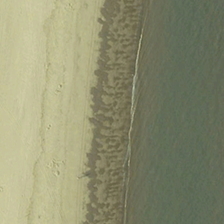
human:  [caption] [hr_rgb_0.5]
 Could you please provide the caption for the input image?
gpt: yellow beach is next to a piece of green ocean .

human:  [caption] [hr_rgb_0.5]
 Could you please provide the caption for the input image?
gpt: yellow beach is next to a piece of green ocean .

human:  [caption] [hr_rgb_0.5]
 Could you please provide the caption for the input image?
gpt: yellow beach is next to a piece of green ocean .

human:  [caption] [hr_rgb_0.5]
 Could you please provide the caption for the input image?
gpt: yellow beach is next to a piece of green ocean .

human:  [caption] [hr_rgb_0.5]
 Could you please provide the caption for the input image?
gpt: yellow beach is next to a piece of green ocean .